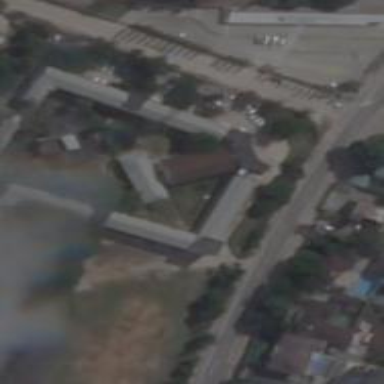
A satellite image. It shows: School.